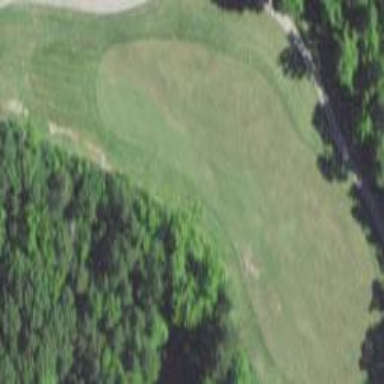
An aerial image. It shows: Grassy area designated as golf fairway.